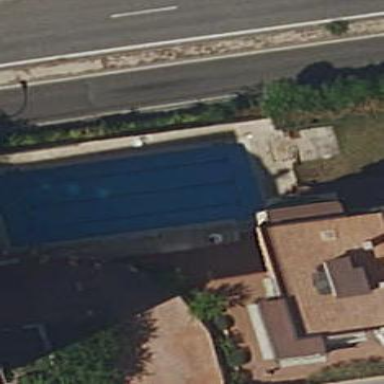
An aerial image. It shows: Swimming pool located in leisure land.